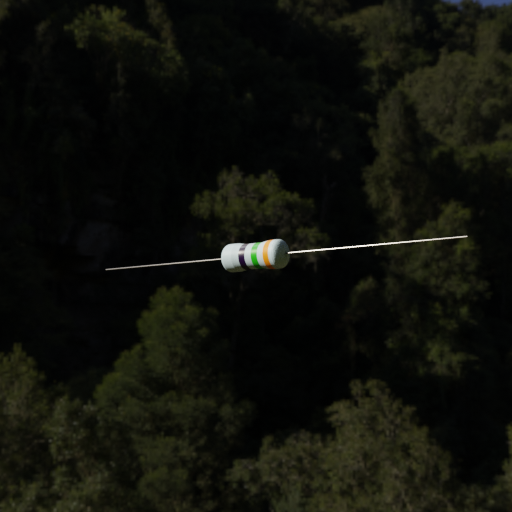
Resistor colour bands (in order): black, green, orange